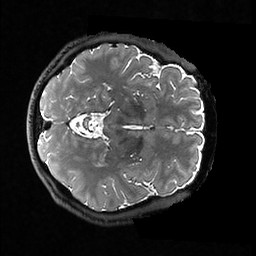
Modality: T2w
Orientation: axial
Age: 49
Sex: male
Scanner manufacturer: ge
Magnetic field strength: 3 T
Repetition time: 3.202 s
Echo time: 0.05892 s